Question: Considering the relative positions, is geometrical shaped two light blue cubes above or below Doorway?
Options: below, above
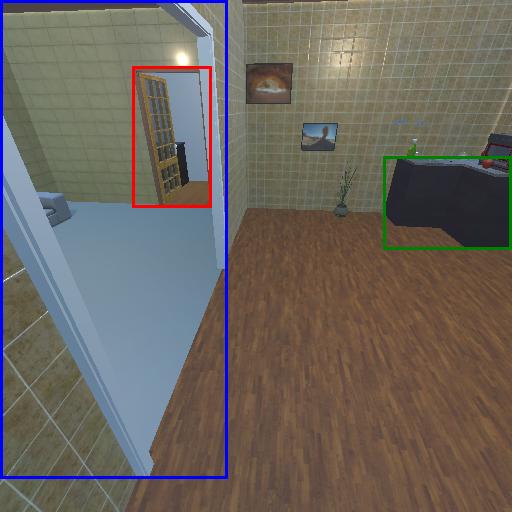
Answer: below